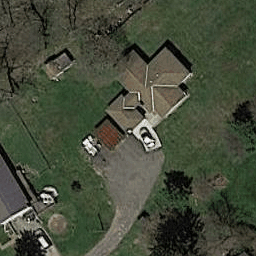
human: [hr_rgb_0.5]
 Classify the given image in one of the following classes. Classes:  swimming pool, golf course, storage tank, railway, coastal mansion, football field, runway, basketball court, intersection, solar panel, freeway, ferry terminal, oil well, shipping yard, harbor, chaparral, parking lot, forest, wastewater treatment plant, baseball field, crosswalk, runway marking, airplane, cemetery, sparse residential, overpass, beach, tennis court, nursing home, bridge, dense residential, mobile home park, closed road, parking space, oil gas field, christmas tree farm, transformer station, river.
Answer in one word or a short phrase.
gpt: sparse residential